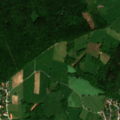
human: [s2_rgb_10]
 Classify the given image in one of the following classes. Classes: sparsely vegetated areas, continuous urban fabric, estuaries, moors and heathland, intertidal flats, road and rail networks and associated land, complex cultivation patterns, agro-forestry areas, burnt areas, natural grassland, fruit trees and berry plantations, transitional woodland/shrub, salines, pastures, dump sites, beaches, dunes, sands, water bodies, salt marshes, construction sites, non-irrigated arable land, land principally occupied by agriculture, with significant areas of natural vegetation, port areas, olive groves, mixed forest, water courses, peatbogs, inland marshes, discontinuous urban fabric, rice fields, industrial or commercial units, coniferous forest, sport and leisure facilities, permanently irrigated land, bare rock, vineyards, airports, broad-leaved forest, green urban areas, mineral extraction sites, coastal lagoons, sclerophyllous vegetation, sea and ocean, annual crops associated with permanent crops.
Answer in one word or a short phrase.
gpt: discontinuous urban fabric, pastures, land principally occupied by agriculture, with significant areas of natural vegetation, broad-leaved forest, mixed forest